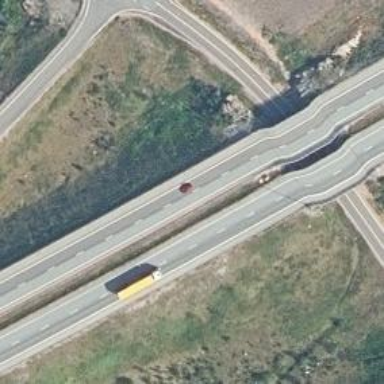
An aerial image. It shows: Asphalt bridge over motorway.